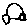
Label: car